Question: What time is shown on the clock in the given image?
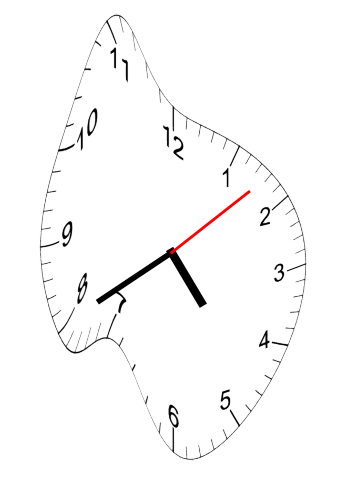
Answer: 04:40:08